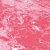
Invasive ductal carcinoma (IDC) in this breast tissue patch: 0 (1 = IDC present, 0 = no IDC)